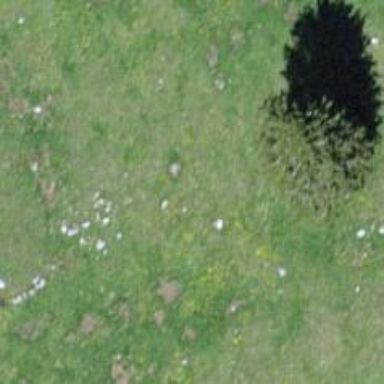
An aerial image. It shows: Needle-leaved tree in its natural environment.